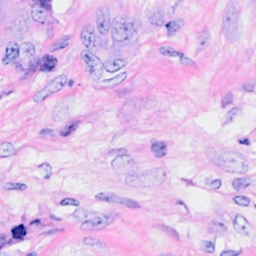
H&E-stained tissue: Breast